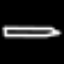
Label: pencil